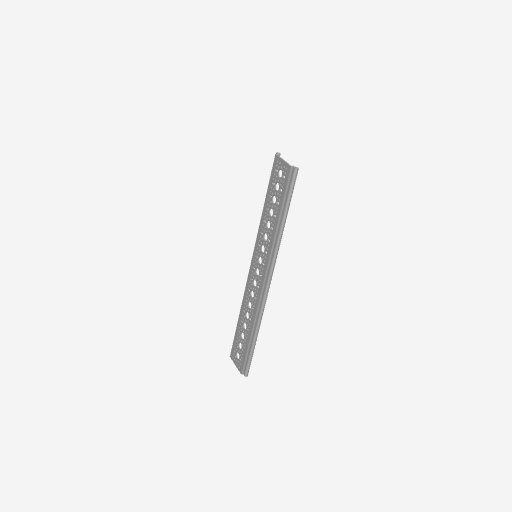
Part: RailChannel17H